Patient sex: F
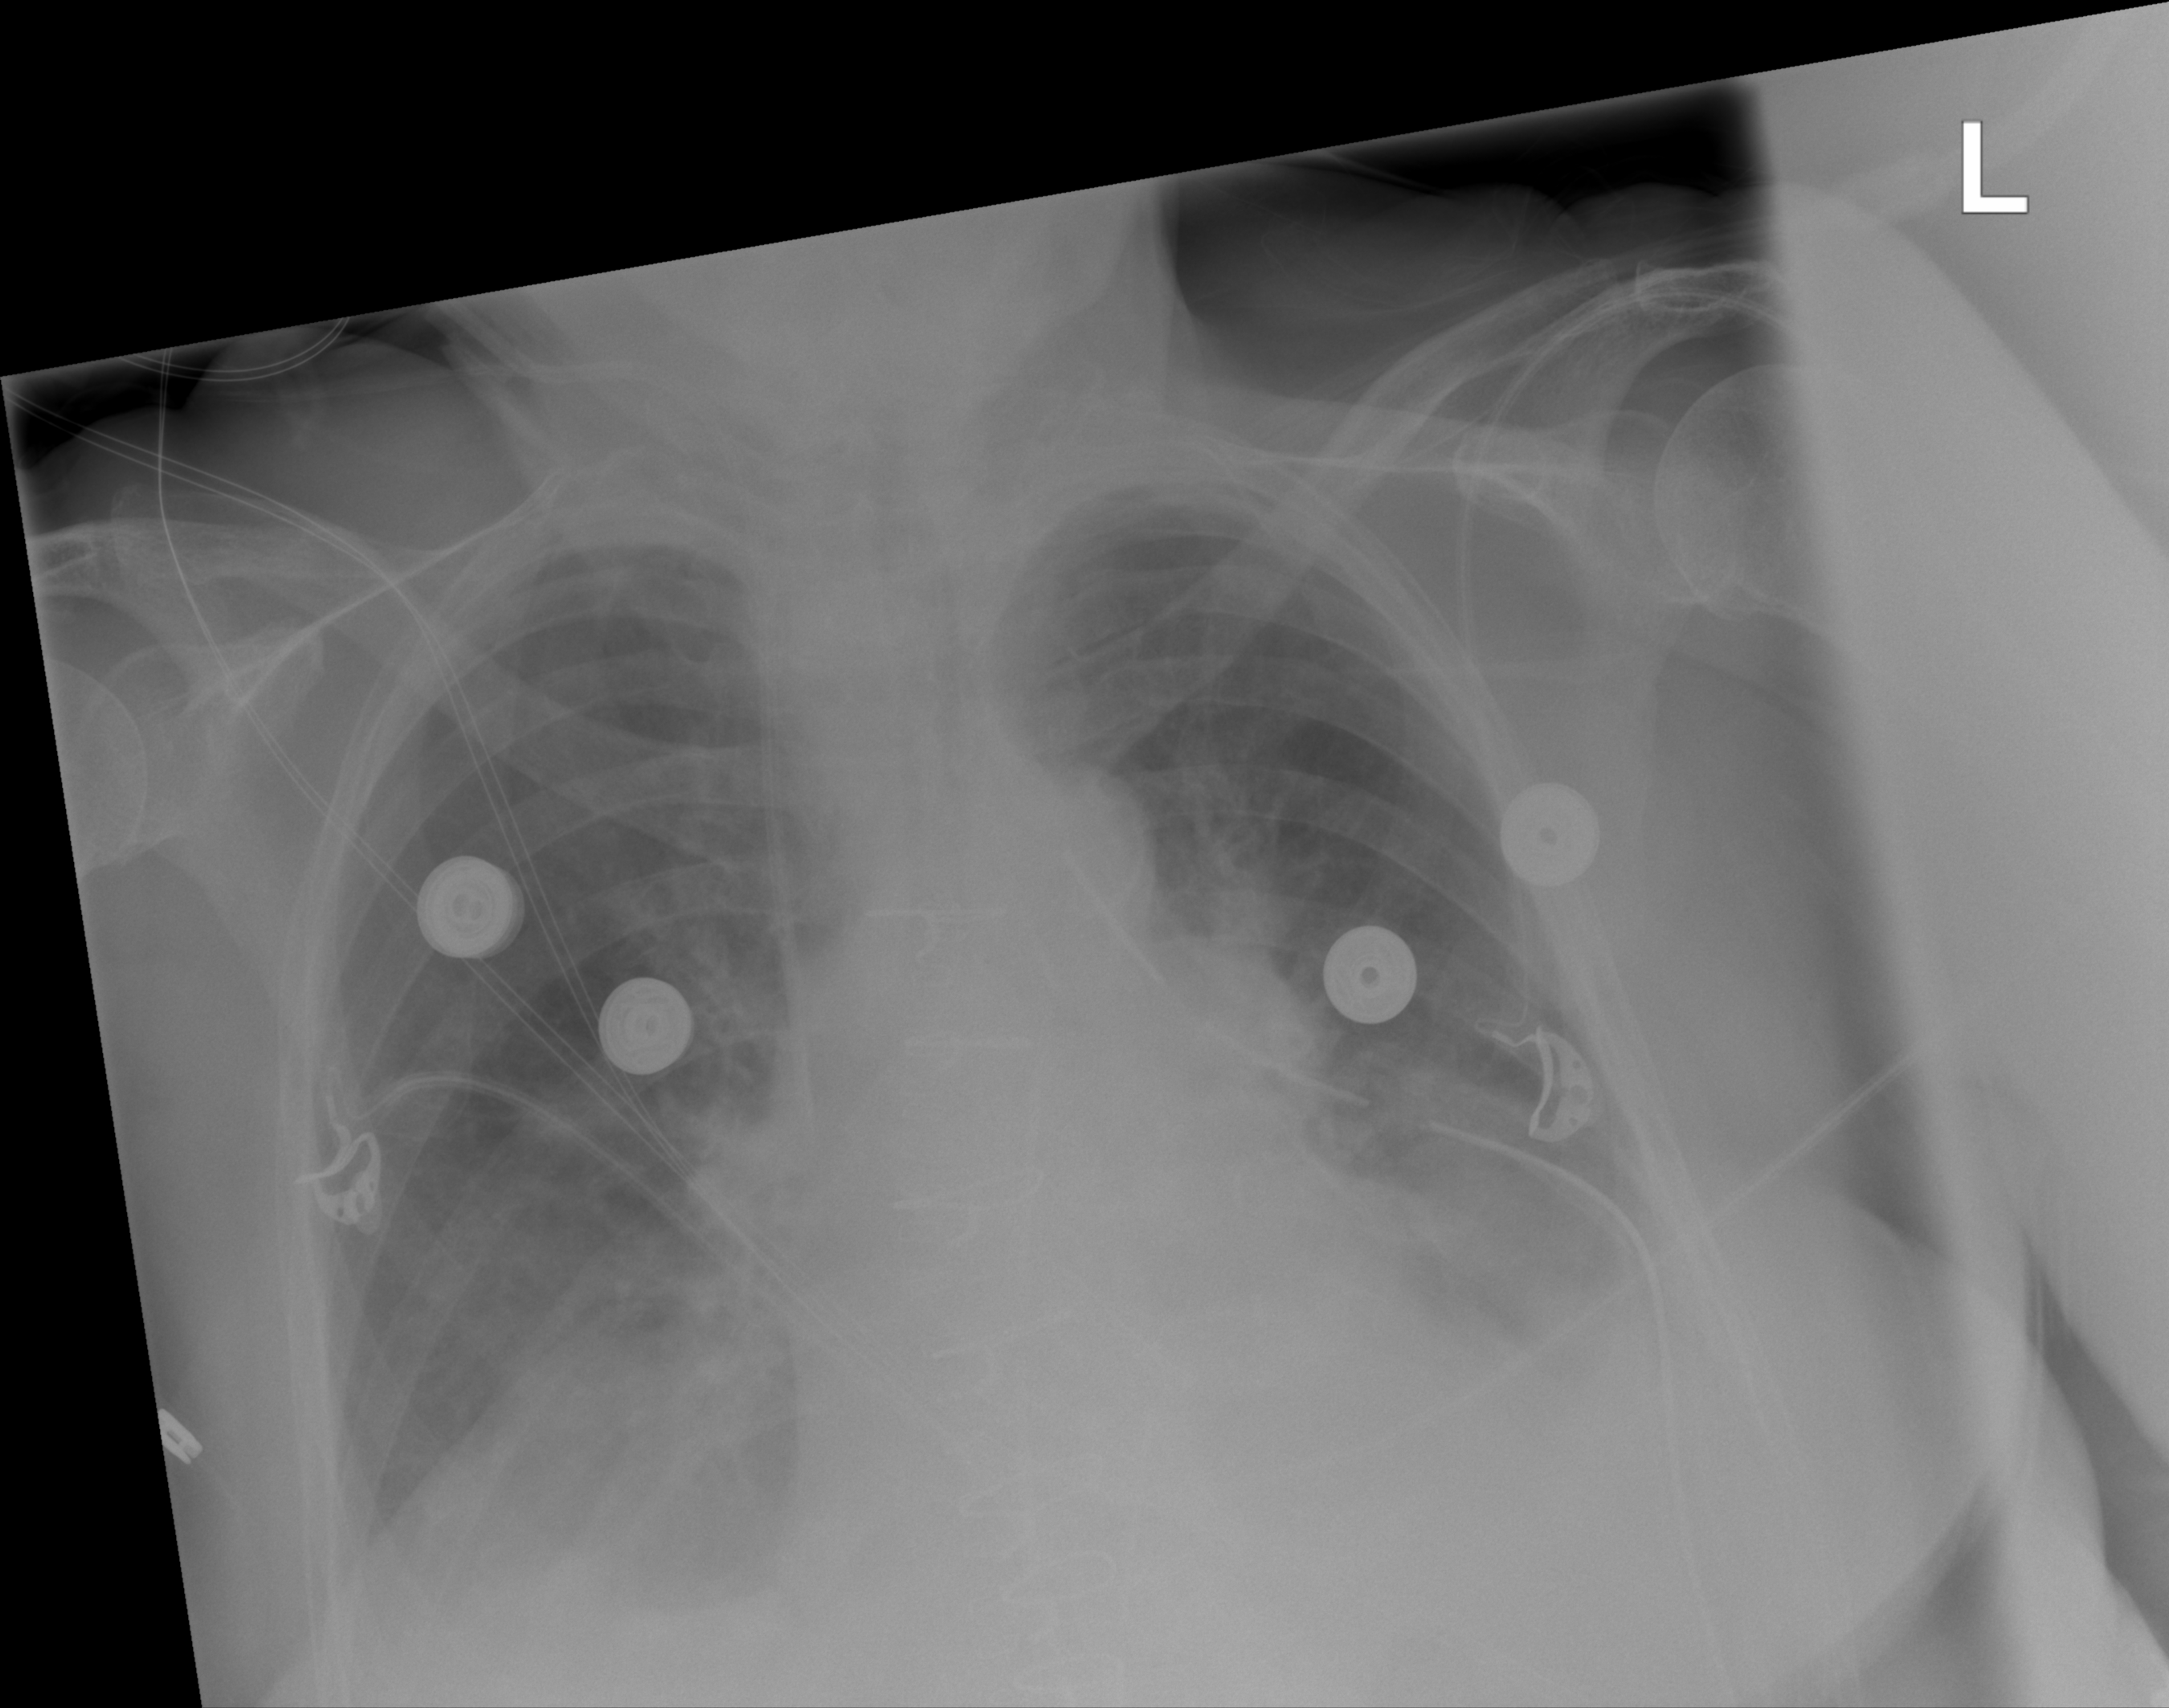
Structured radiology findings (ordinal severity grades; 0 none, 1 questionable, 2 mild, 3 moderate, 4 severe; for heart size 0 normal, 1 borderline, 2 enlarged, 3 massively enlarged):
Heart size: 0
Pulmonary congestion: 0
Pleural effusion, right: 2
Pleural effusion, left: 2
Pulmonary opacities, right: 2
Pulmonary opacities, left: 2
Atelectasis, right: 2
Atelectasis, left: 2